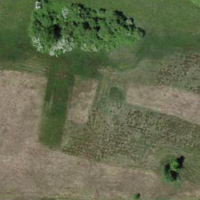
EUNIS habitat code: 25
Species observed at this site:
Angelica sylvestris